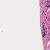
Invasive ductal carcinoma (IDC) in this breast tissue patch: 0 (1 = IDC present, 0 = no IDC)